Field crop: maize
Growth stage: 1
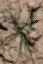
Species: salsola